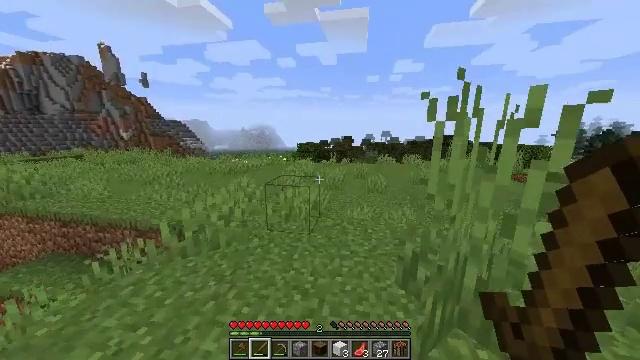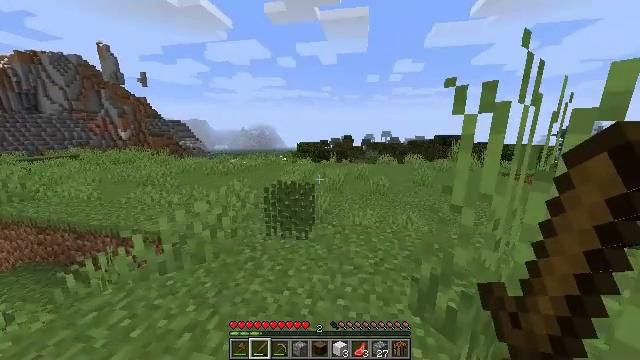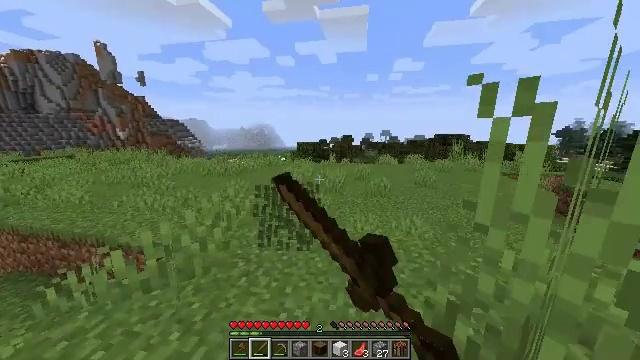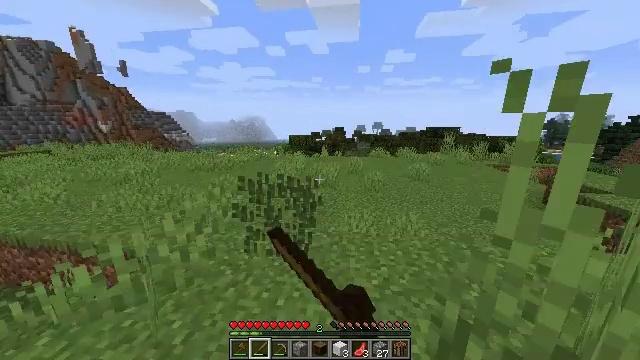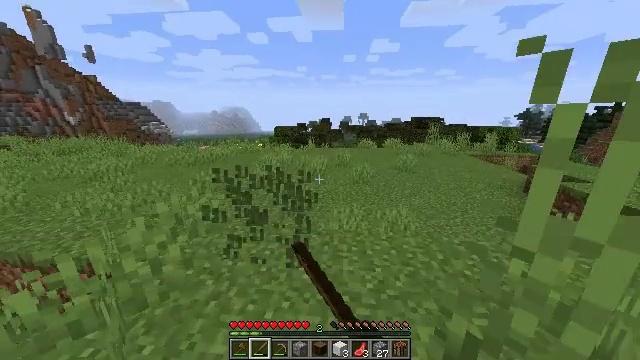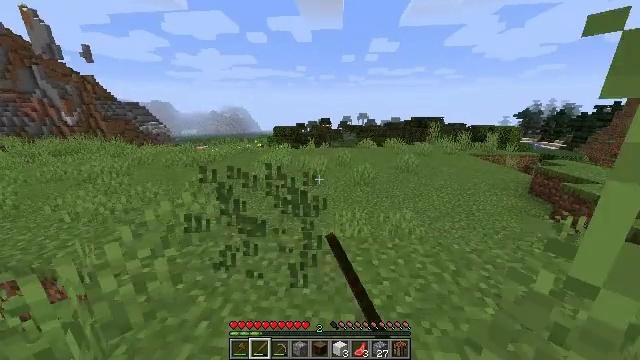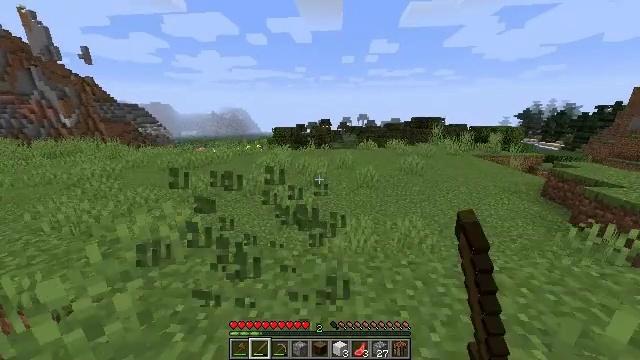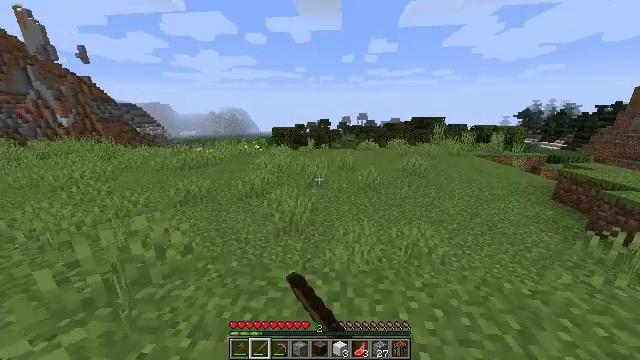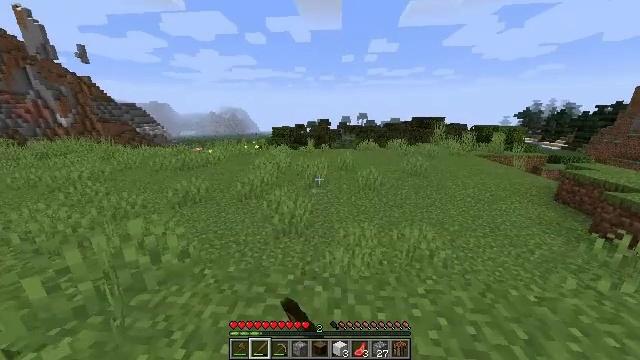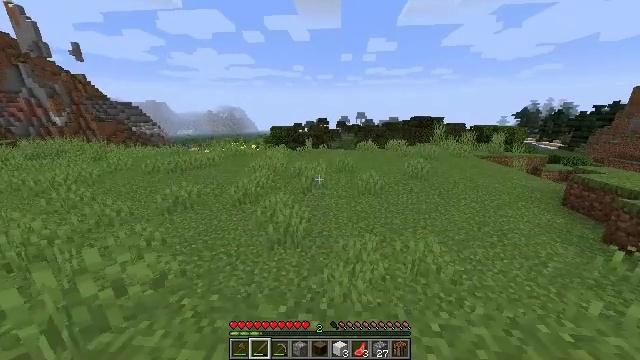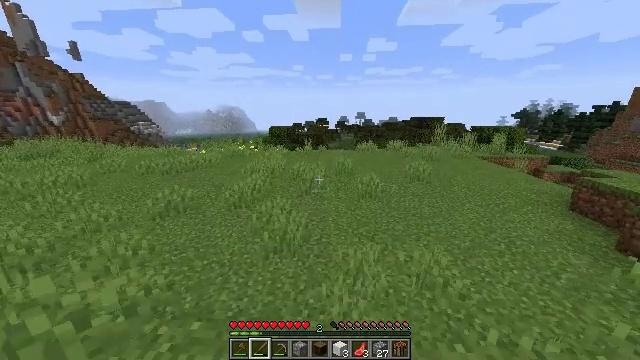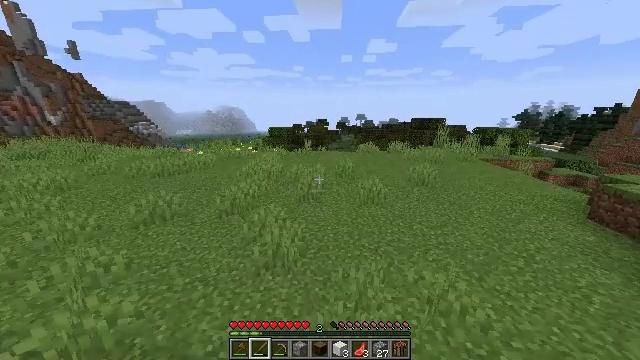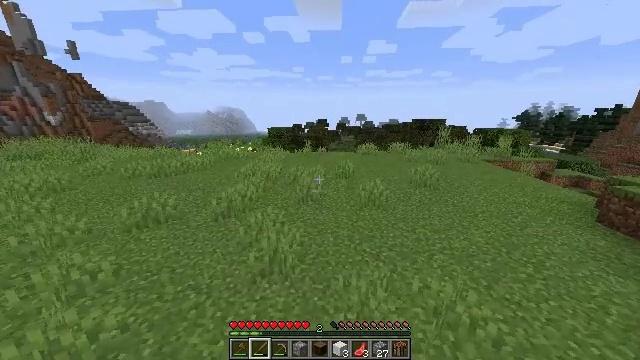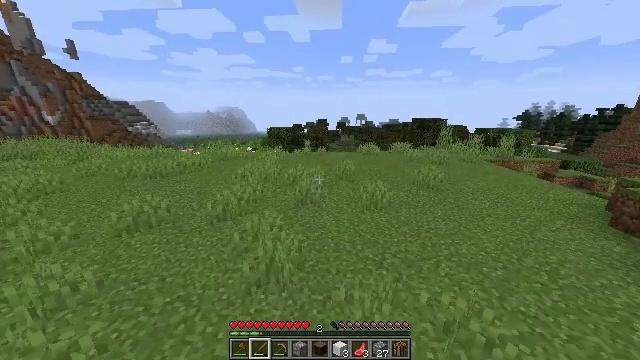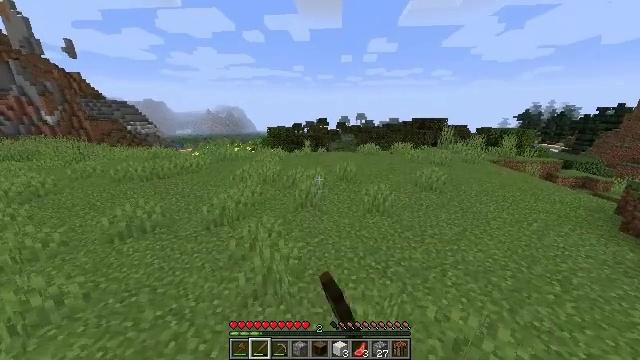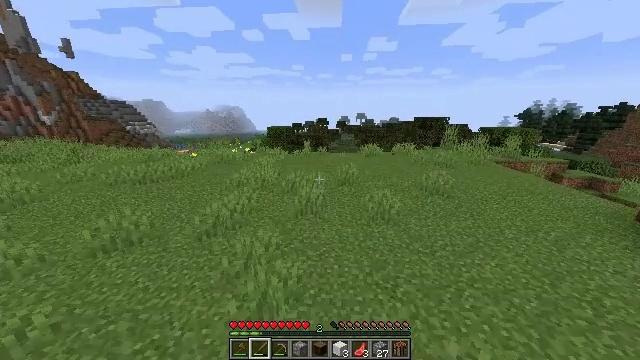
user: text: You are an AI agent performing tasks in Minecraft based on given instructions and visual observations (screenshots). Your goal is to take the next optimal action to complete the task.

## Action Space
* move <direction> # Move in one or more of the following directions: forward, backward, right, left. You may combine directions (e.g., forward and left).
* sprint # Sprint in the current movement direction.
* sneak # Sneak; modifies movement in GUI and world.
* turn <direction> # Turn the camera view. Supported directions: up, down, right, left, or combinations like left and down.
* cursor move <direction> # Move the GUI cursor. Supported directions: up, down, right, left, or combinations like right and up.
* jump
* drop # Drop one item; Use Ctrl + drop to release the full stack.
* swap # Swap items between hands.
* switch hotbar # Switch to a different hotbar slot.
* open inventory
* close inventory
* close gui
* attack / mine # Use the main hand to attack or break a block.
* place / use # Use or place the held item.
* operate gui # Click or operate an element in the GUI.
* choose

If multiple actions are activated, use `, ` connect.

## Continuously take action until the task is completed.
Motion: motion action
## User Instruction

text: Break the grass block.
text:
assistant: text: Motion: move forward, attack / mine
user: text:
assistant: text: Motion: move forward, attack / mine
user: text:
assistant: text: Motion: move forward, turn right and down, attack / mine
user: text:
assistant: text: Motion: move forward, turn right and down
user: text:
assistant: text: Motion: move forward
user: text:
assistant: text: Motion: move forward, attack / mine
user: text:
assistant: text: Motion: move forward, attack / mine
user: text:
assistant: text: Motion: move forward
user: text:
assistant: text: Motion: move forward, attack / mine
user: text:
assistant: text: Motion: move forward, attack / mine
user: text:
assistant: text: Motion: move forward, attack / mine
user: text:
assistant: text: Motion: move forward
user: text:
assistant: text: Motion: move forward, attack / mine
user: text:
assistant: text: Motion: move forward, attack / mine
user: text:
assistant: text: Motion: move forward, attack / mine
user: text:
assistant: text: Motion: move forward
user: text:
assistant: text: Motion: move forward, attack / mine
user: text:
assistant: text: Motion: move forward, attack / mine
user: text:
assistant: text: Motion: move forward, attack / mine
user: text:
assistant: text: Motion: move forward
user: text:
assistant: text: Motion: move forward, attack / mine
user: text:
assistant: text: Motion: move forward, attack / mine
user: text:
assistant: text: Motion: move forward, attack / mine
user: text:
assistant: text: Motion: move forward
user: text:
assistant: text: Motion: move forward, turn left and down
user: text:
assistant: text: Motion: no_op